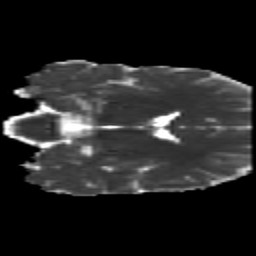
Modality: MD
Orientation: coronal
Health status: healthy
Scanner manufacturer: siemens
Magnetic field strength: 3 T
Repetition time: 10 s
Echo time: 0.092 s